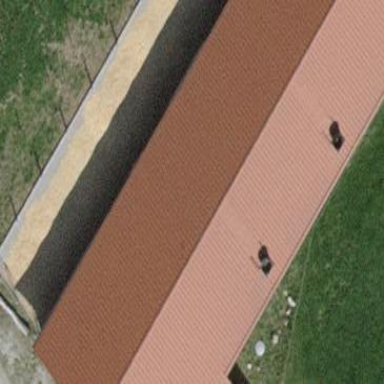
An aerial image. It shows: Farm auxiliary building.